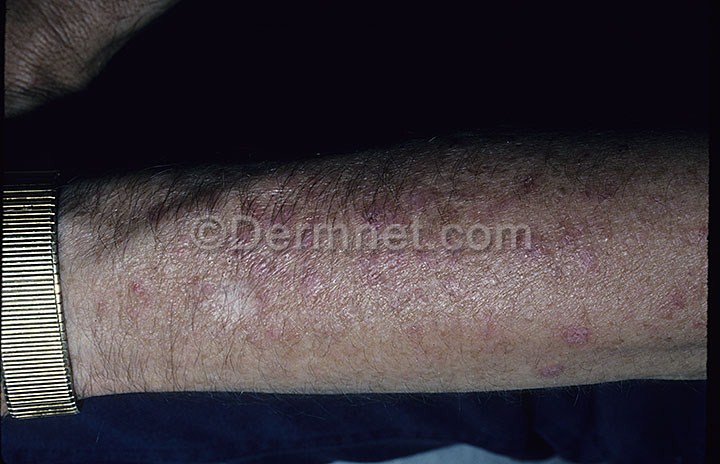
Disease: Psoriasis pictures Lichen Planus and related diseases